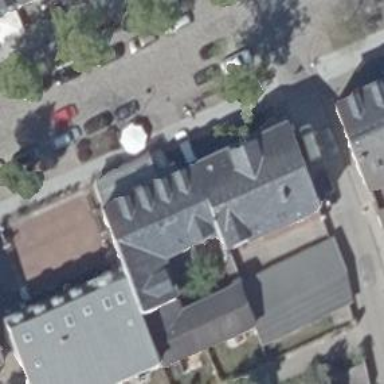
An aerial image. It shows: Gabled-roof apartment building with black roof tiles. The building is painted in white and yellow colors.